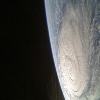
Label: cloud